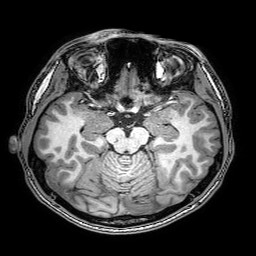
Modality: T1w
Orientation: coronal
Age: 23
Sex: male
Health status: healthy